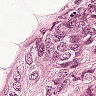
Metastatic tissue present: yes